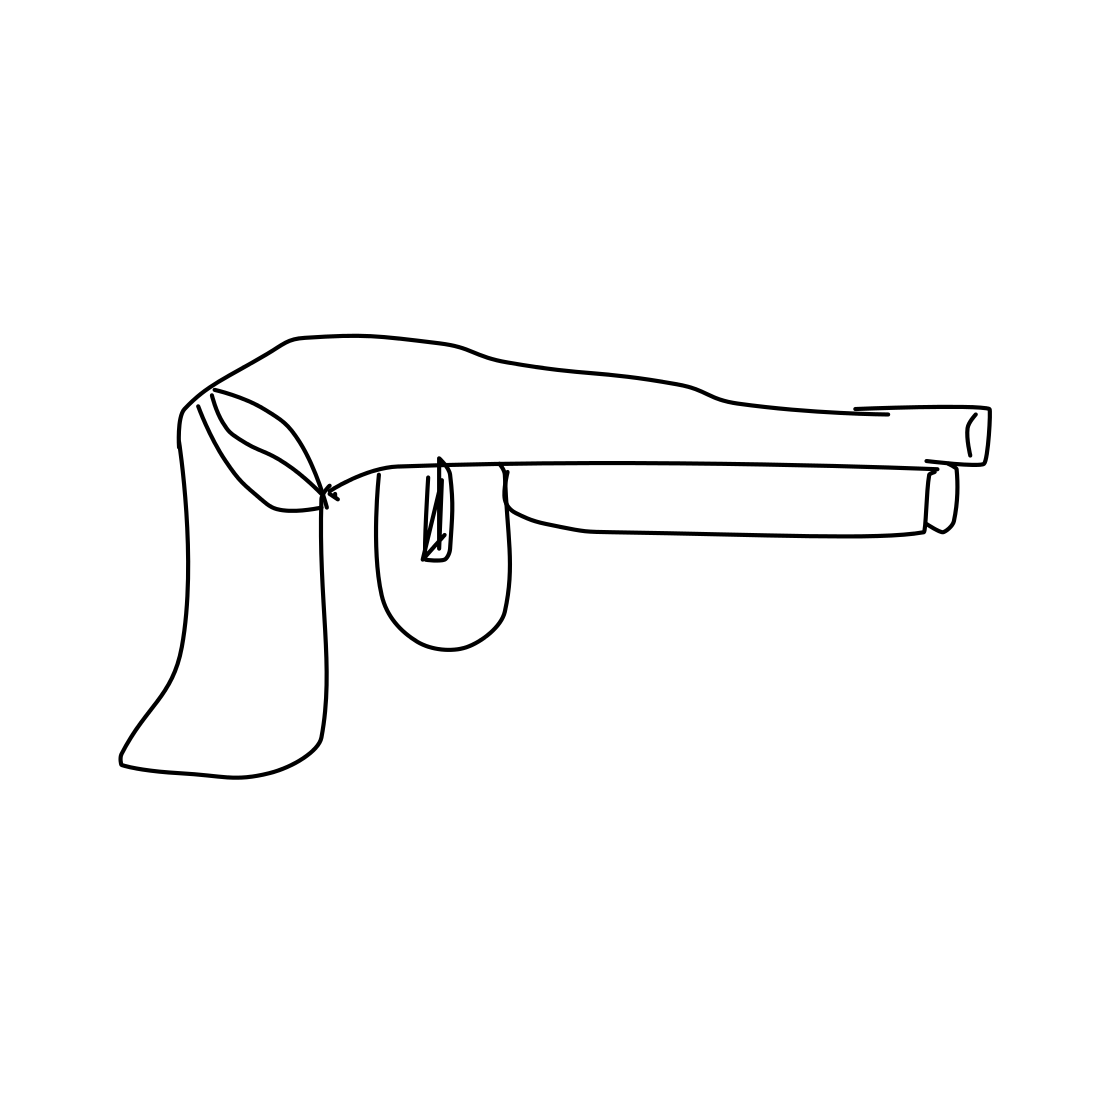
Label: revolver